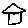
Label: house